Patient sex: M
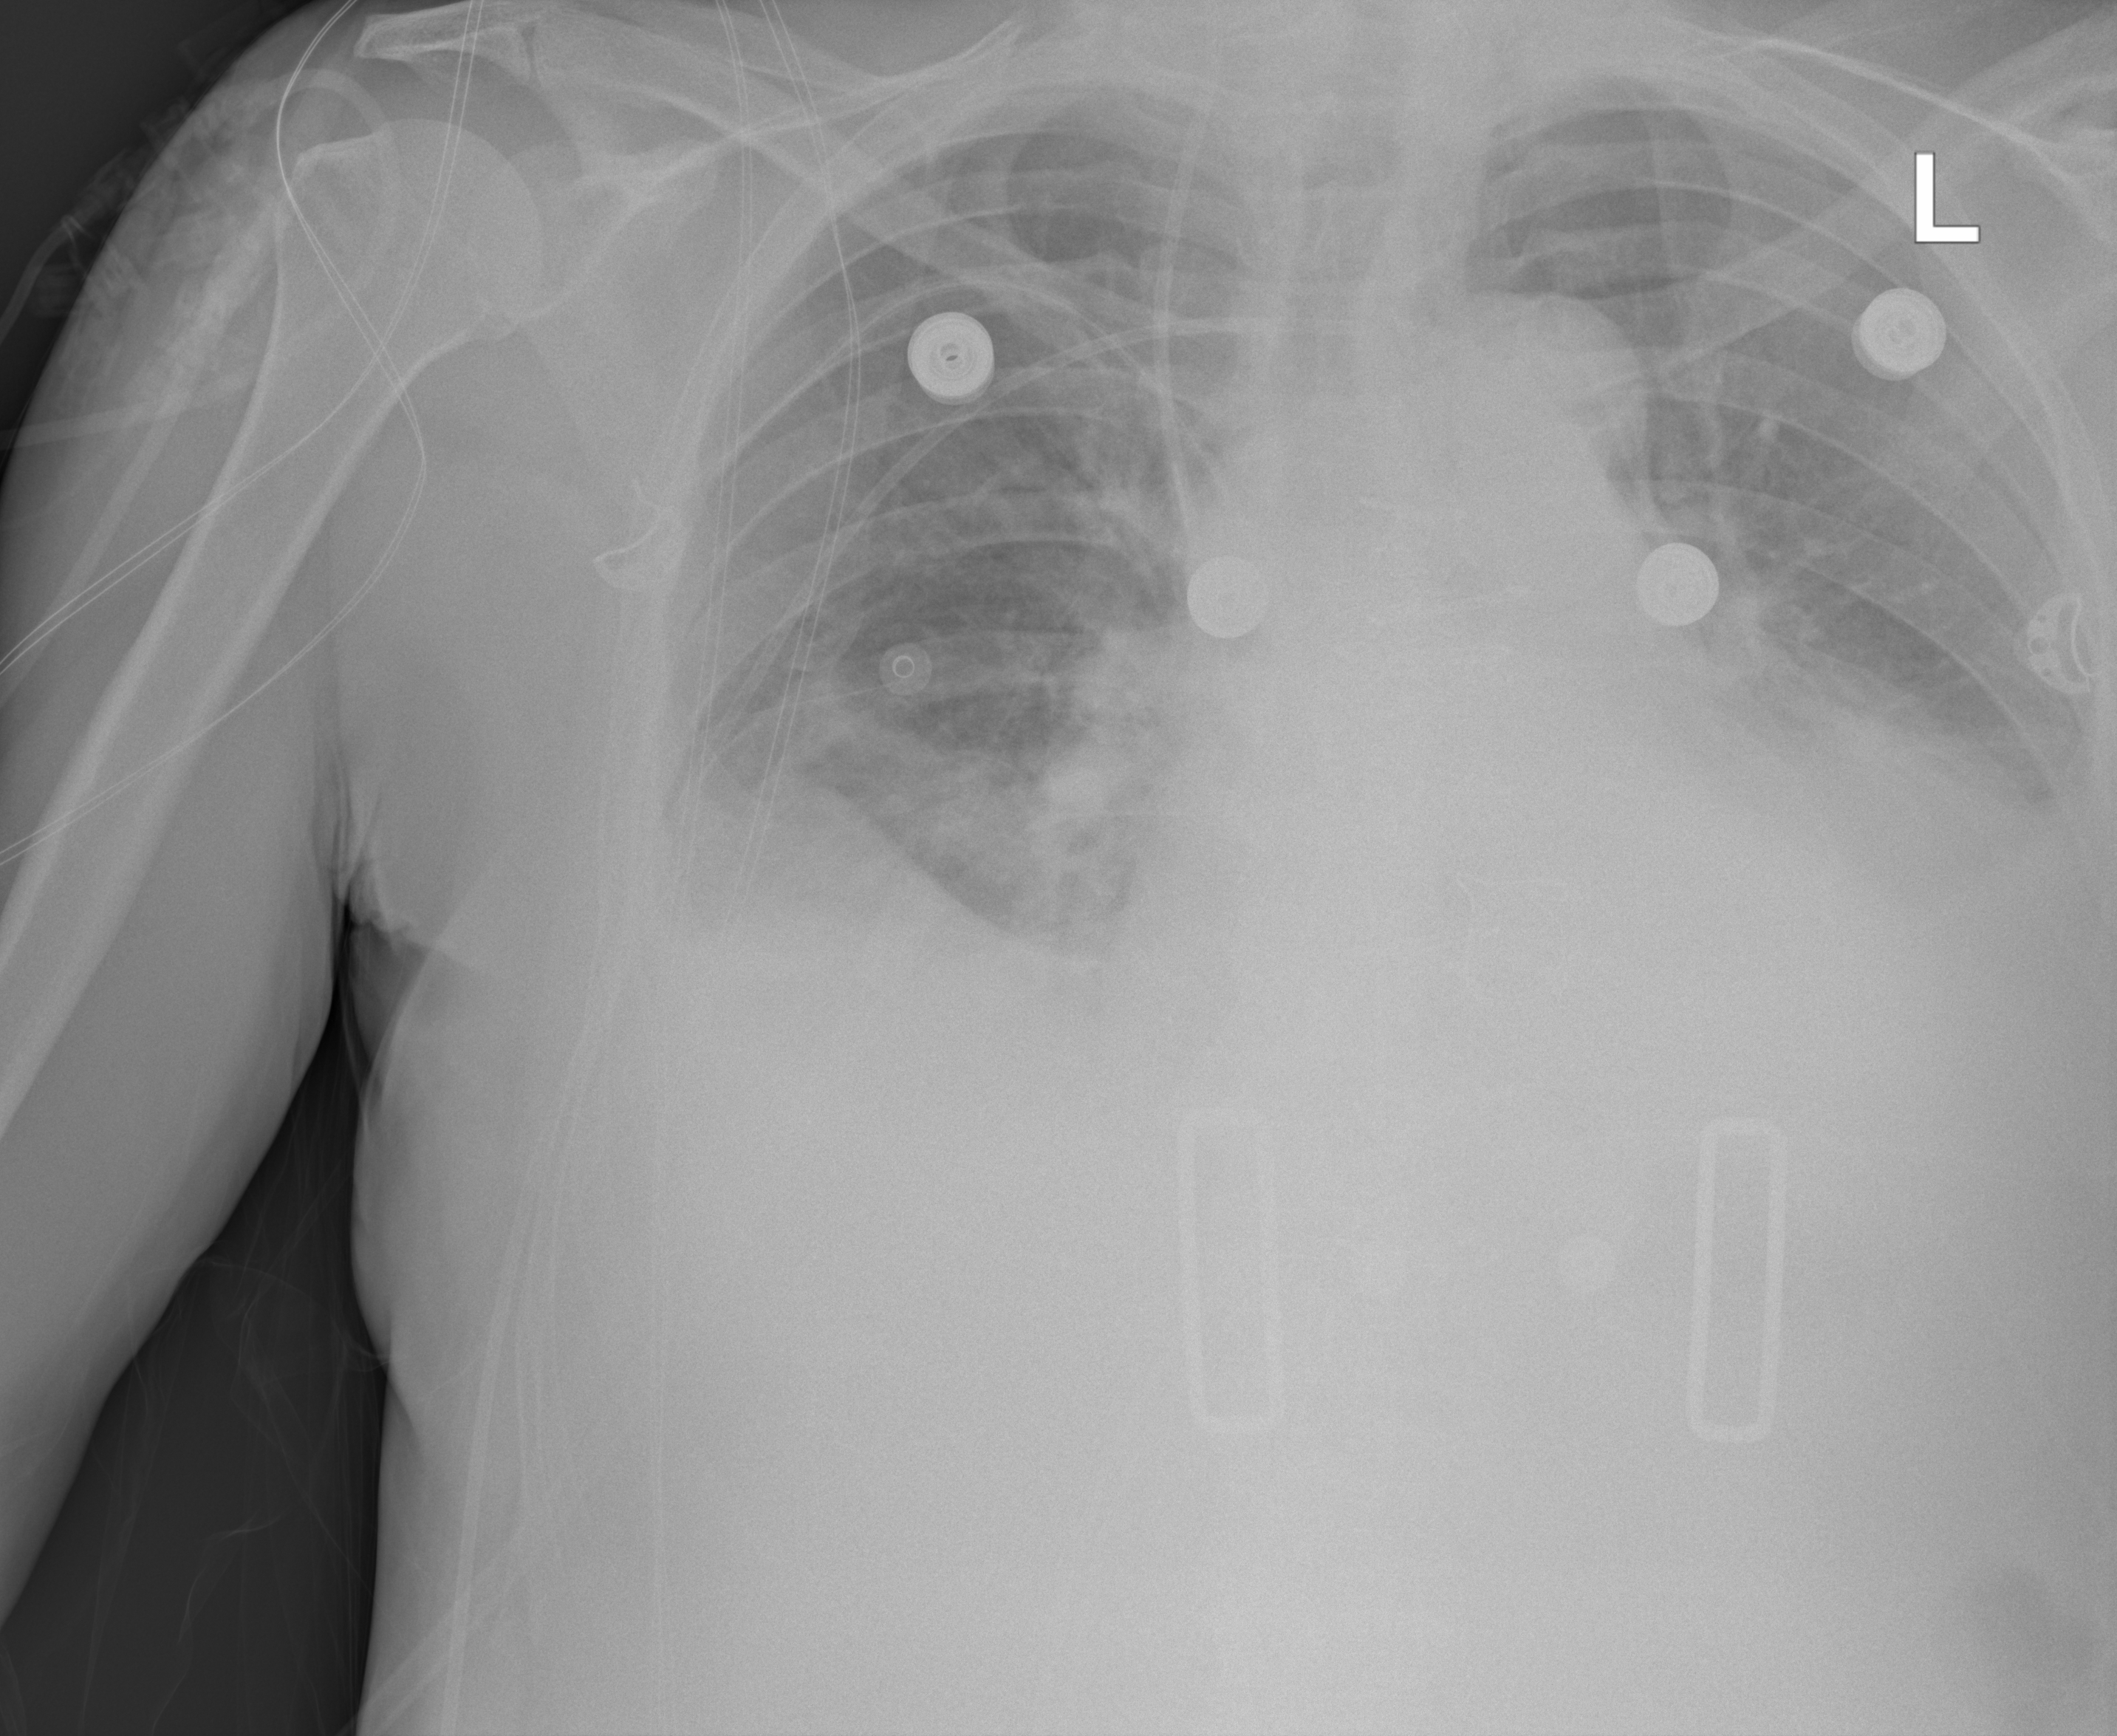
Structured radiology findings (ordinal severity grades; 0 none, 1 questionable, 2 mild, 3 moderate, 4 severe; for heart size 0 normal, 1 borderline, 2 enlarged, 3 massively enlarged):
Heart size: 2
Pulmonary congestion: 2
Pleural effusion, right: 3
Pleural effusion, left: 3
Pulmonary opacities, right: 0
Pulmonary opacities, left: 0
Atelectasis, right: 2
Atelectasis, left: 2